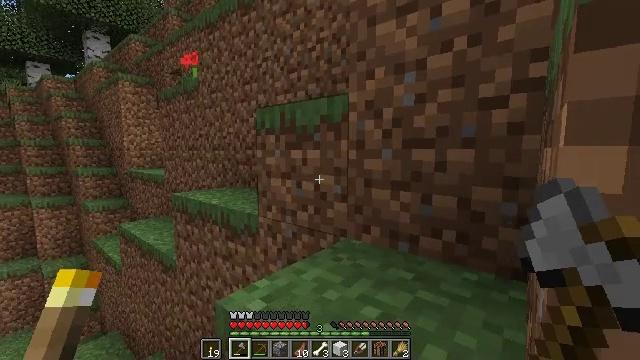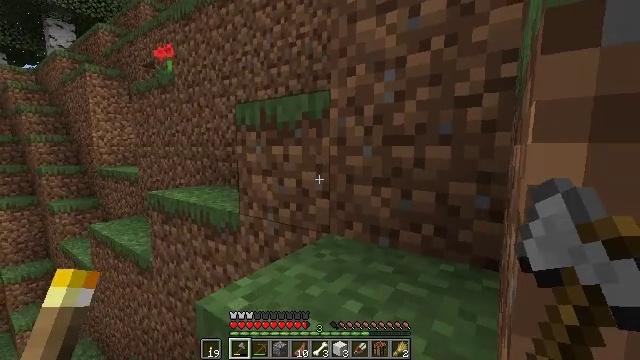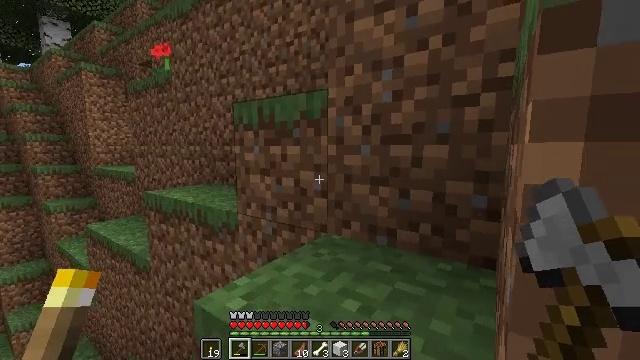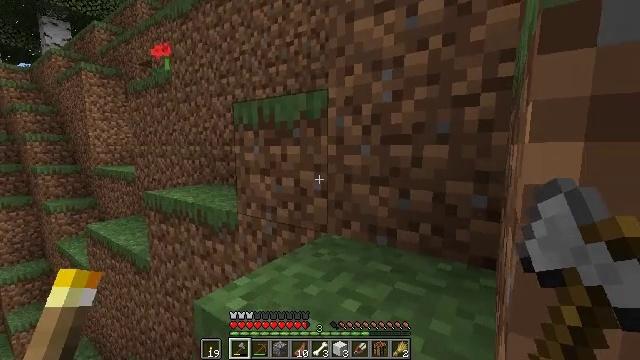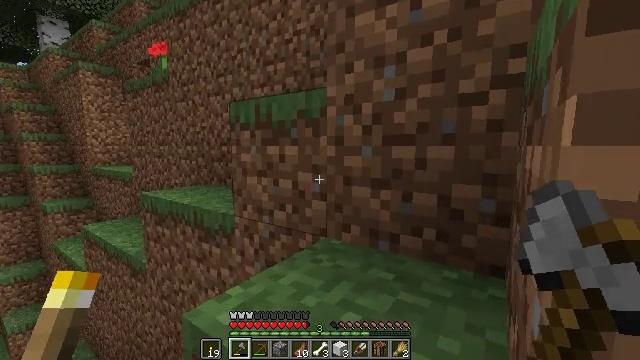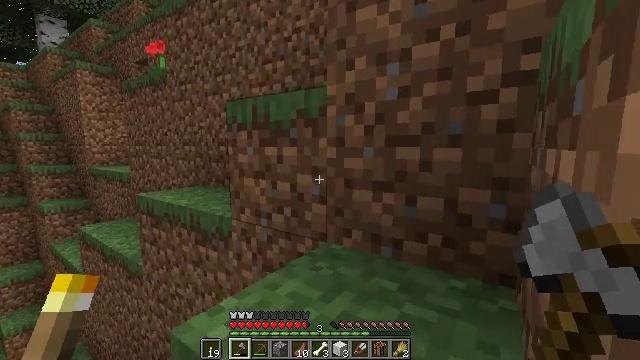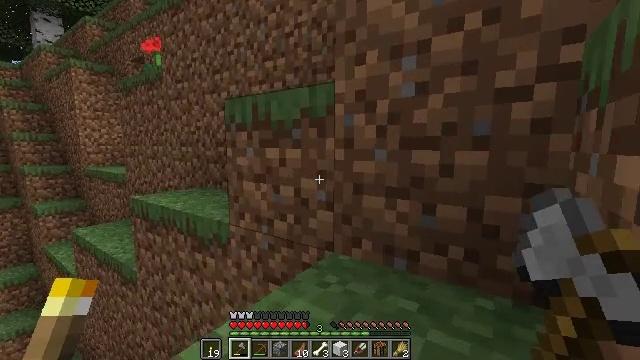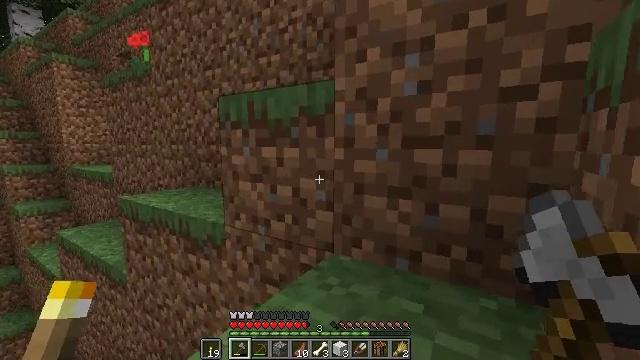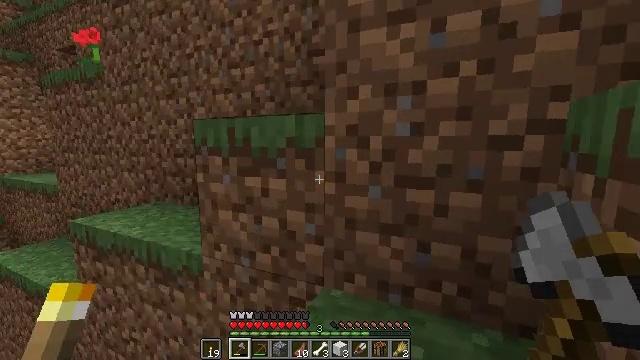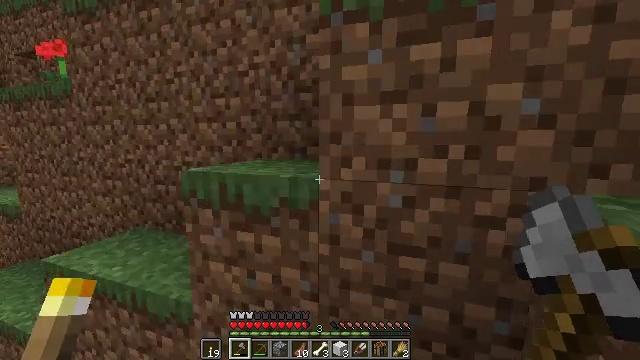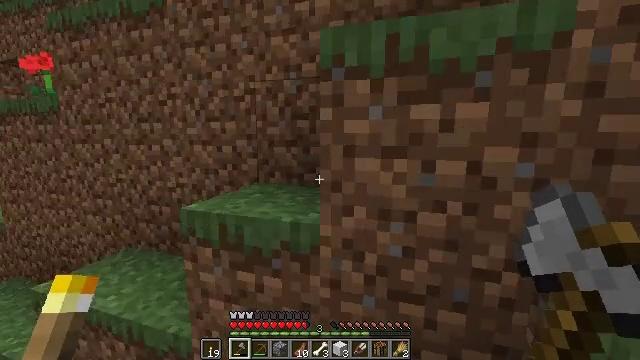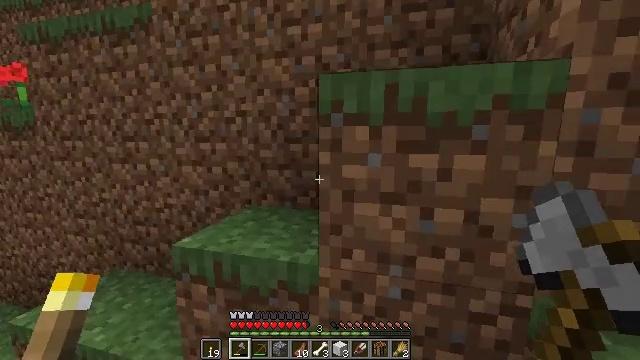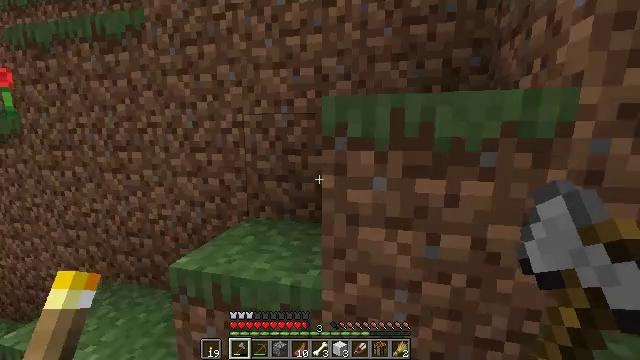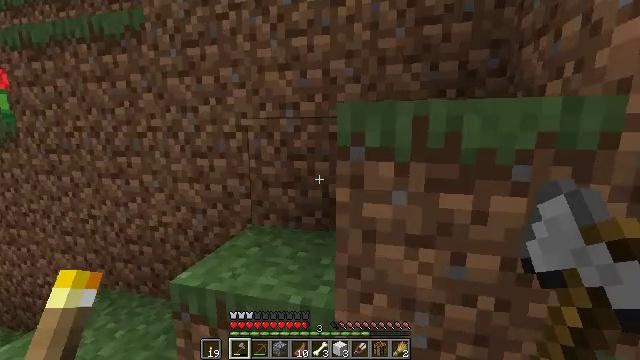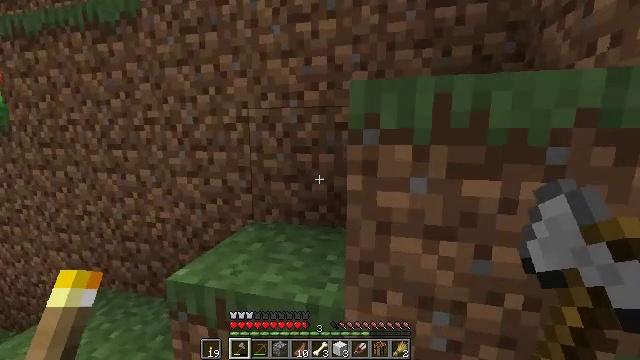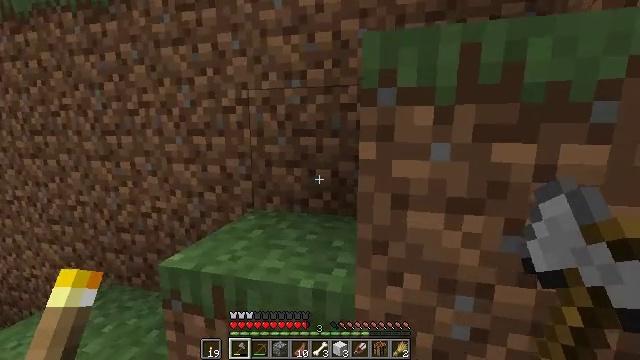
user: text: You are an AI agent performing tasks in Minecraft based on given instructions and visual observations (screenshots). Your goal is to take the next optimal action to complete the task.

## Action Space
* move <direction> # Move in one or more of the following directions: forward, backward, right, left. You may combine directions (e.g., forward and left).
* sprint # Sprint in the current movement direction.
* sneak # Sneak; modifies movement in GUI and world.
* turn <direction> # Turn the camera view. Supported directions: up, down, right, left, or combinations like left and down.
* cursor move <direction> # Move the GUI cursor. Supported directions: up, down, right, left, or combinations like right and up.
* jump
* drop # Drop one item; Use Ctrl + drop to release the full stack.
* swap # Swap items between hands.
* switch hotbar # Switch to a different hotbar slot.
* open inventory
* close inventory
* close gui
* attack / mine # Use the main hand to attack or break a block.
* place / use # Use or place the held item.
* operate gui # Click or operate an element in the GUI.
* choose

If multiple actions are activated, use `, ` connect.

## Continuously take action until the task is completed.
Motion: motion action
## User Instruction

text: Collect the poppy by clicking on it.
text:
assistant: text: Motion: turn right
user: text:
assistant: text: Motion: no_op
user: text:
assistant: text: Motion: no_op
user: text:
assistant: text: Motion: move forward
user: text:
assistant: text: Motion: move forward
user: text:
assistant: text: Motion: move forward
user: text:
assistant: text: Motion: move forward, turn right
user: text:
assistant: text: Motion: move forward, turn right, jump
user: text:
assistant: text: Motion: move forward, turn right, jump
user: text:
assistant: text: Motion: move forward, turn right, jump
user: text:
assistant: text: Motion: move forward, turn right, jump
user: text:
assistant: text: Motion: move forward, turn right
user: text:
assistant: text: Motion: move forward
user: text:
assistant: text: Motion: move forward
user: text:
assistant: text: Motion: move forward
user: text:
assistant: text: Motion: move forward and move right
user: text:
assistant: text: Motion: move forward and move right
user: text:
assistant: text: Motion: move forward and move right, turn left
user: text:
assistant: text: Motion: move forward and move right, turn left
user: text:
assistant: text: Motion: move forward and move right, turn left and up
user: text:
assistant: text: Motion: move forward and move right, turn left
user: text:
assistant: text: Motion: move forward and move right, turn left
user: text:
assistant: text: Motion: no_op
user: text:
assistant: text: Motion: no_op
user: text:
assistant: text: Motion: no_op
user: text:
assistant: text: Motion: move forward
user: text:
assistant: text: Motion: move forward
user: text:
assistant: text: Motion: move forward
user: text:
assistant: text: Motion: move forward, turn right
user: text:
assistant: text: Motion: move forward, turn right, jump